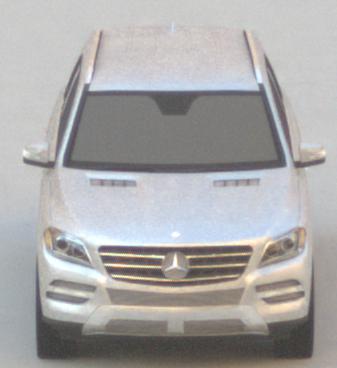
Make: Mercedes-Benz
Model: ML 350
Detailed model: M-Class (166)
Model produced from: 2011/11
Model produced until: 2014/10
Doors: 5
Color: white
Road condition: dry road
Daytime: morning or afternoon
Contrast: low contrast